A bearing vibration time series has been folded into this square grayscale image, one row per segment of consecutive samples. Classify the bearing condition as one of: normal, inner_race, outer_race, ball.
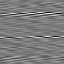
Answer: inner_race